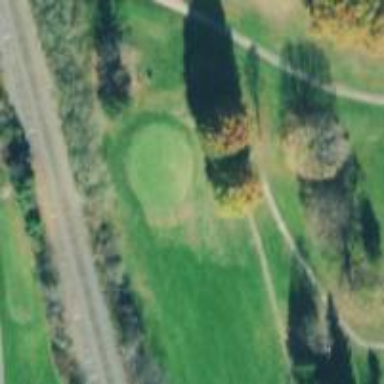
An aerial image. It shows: Golf hole.